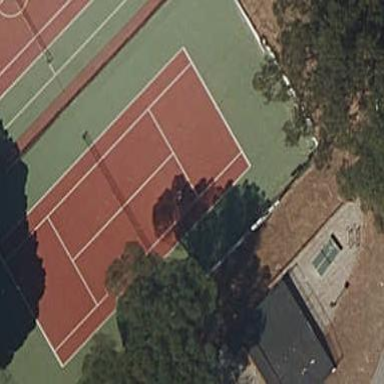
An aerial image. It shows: Tennis court in leisure pitch.